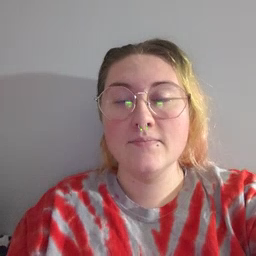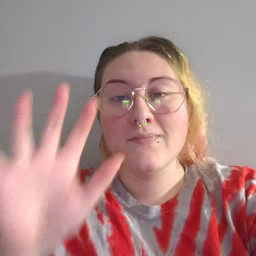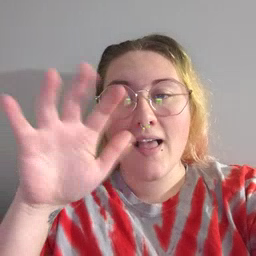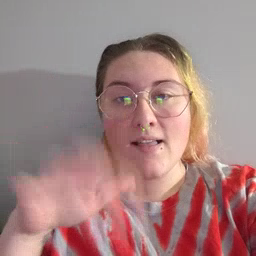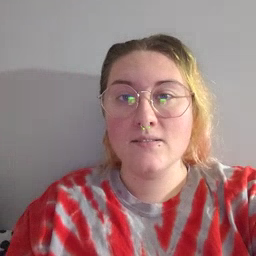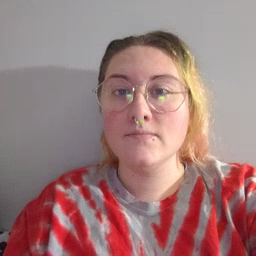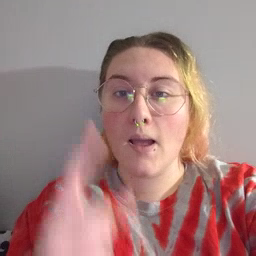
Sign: rain